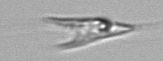
Label: Chrysochromulina_lanceolata